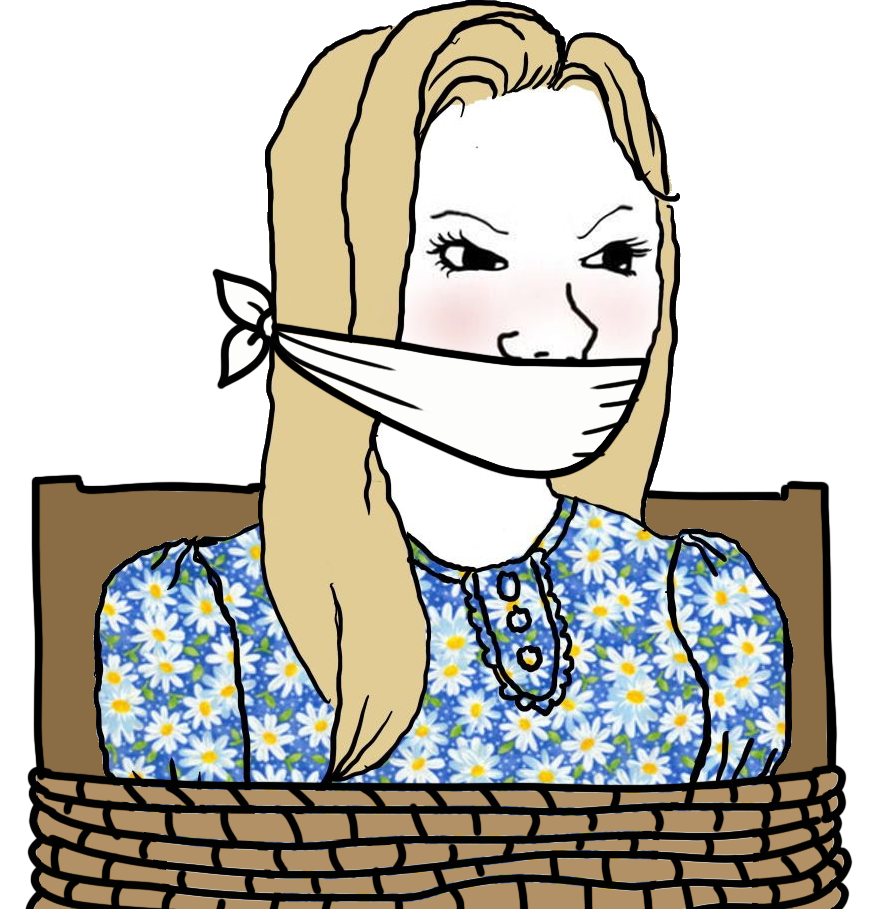
Label: 5_unsorted